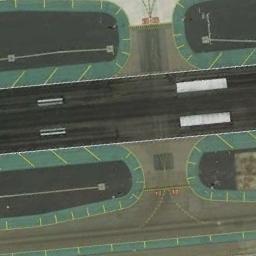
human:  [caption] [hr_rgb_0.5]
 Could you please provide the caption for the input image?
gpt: The runway is marked with lines .

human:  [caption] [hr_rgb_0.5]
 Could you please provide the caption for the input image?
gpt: There are green stripe oval signs with short yellow lines next to the runway  There are white short and thick line signs on the runway .

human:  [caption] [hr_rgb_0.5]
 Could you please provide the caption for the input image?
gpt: The runway connects another road and several touchdown zone markings and aiming point markings are on the runway .

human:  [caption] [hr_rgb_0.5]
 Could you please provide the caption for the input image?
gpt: The runway is on the bare land .

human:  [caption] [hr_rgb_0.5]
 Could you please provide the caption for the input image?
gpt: There are some green buffer area beside the runway with white marks .